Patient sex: M
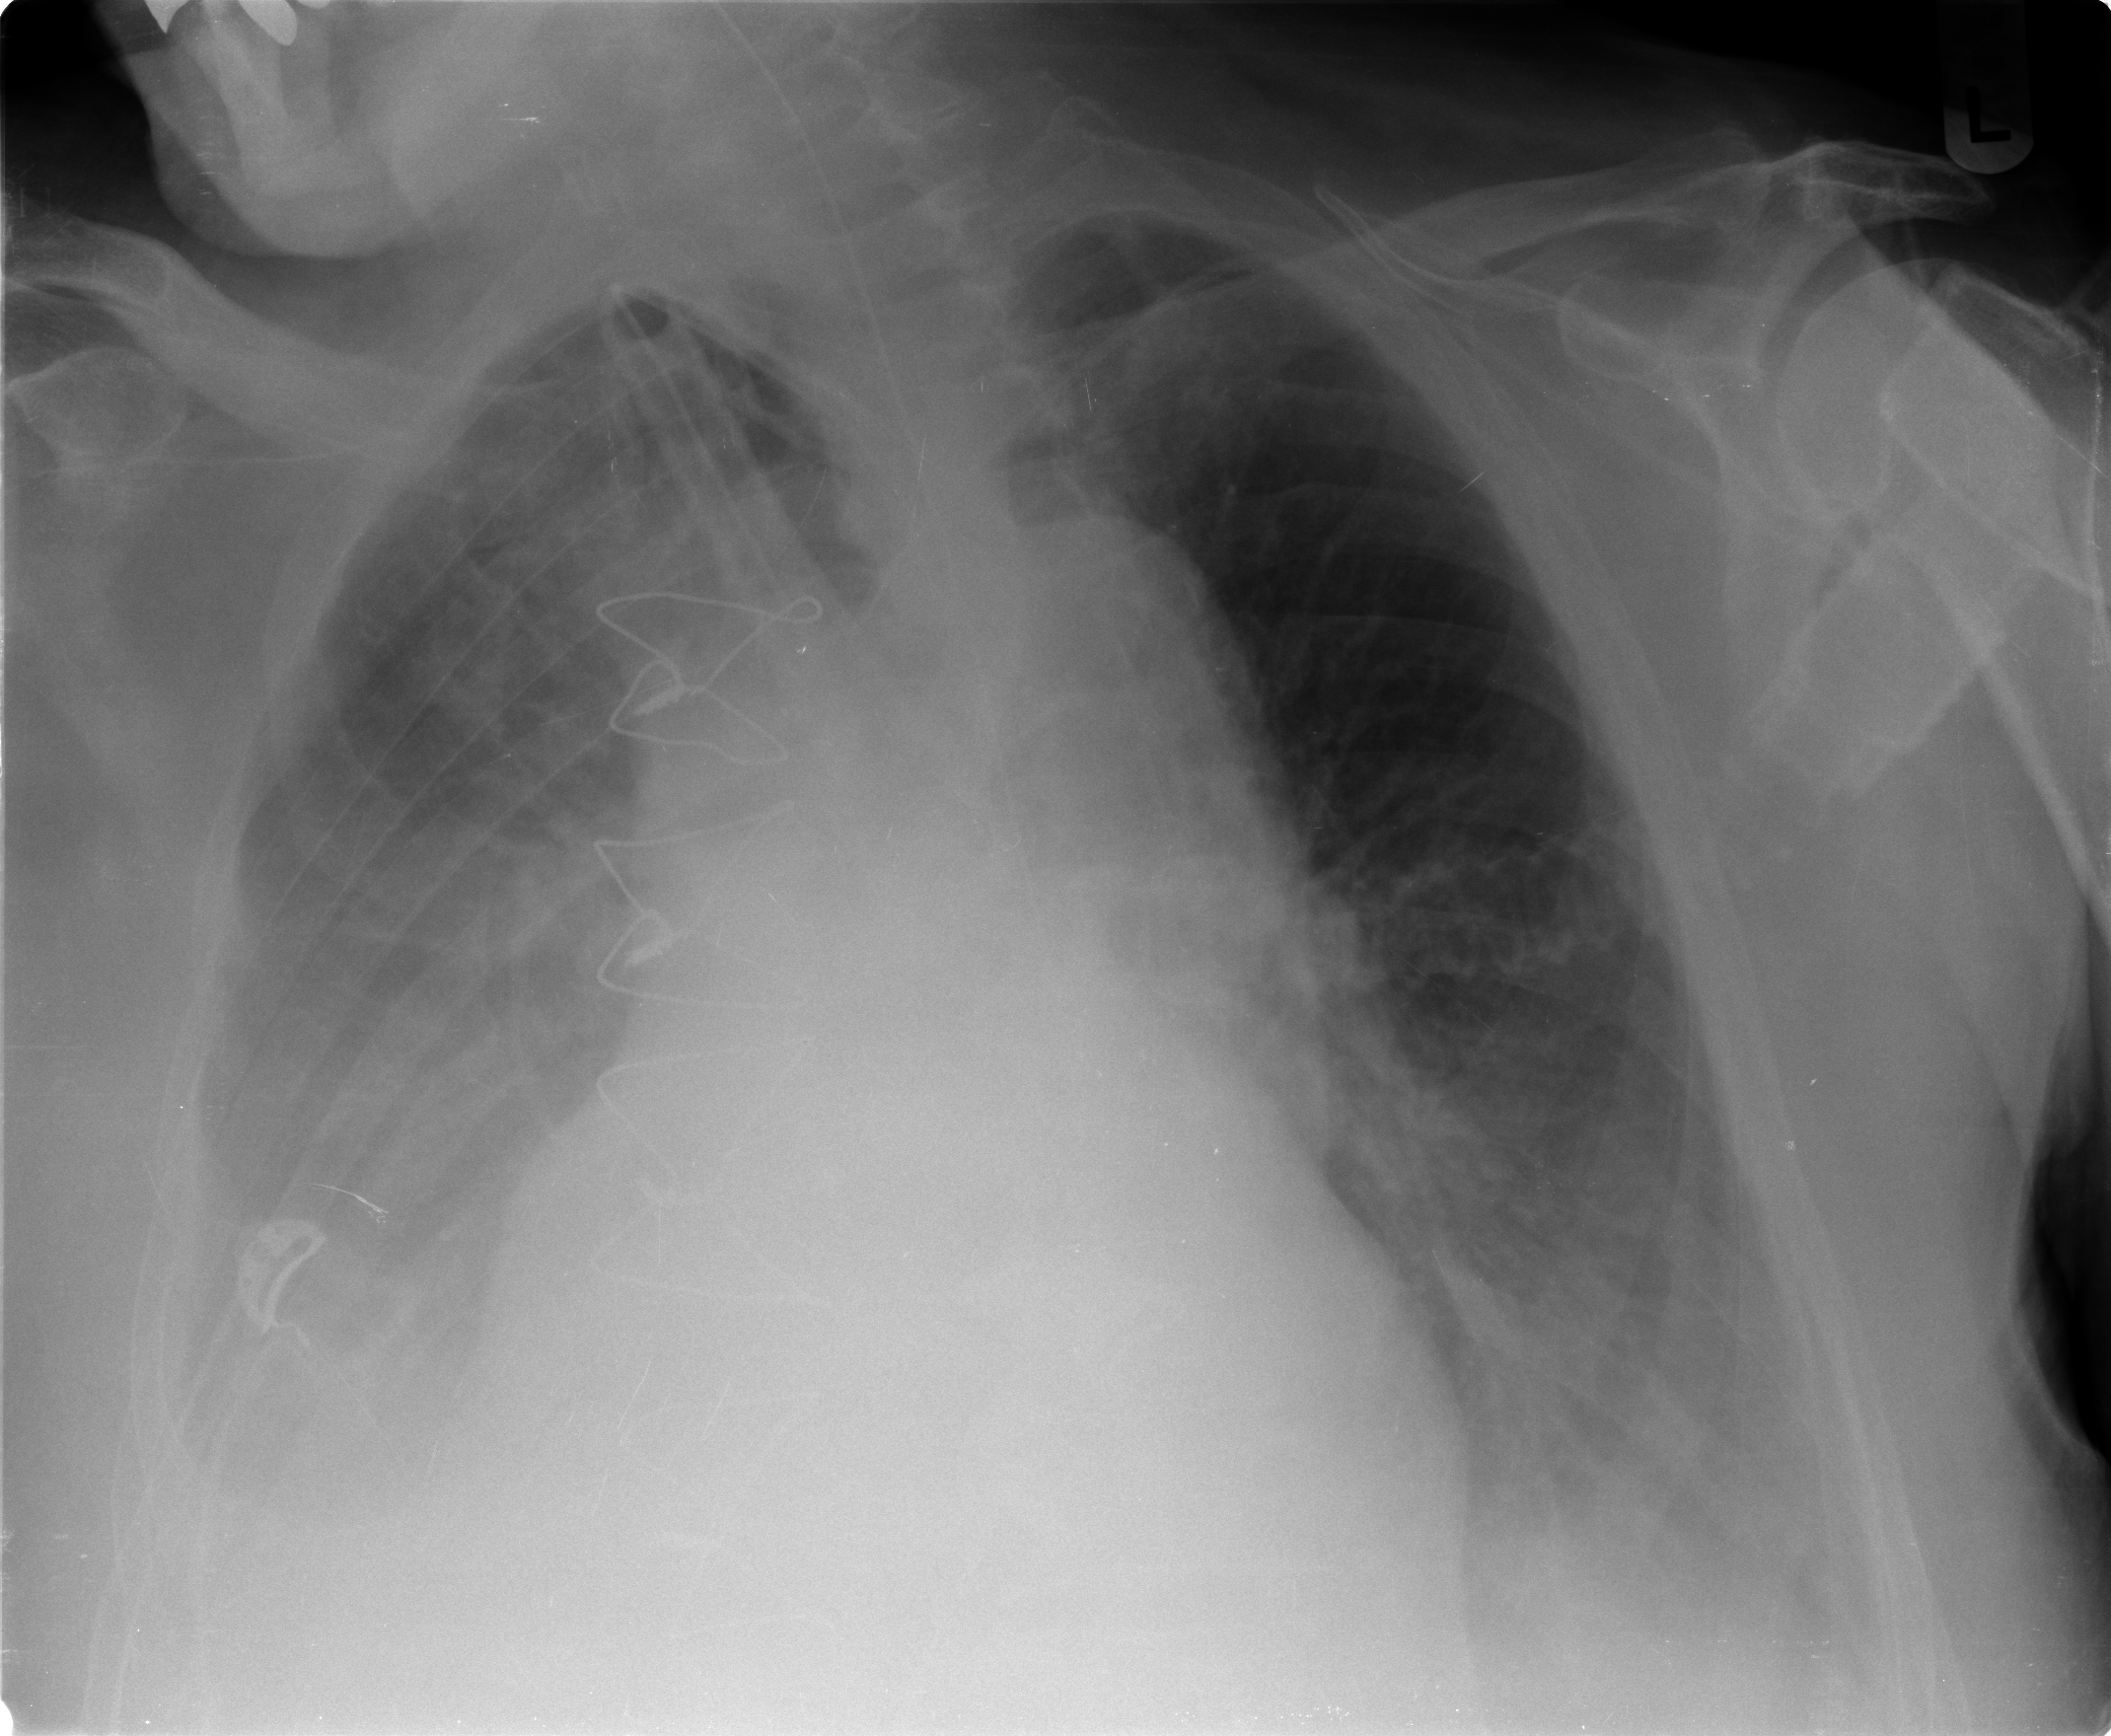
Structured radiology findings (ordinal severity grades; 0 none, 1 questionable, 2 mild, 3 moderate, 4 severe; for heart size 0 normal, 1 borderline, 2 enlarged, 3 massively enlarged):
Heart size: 2
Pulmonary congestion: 2
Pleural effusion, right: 3
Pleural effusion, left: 2
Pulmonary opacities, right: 2
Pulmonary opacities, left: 0
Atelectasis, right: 2
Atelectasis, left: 2